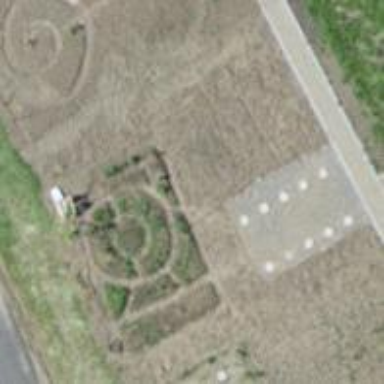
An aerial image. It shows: Plot within allotments.